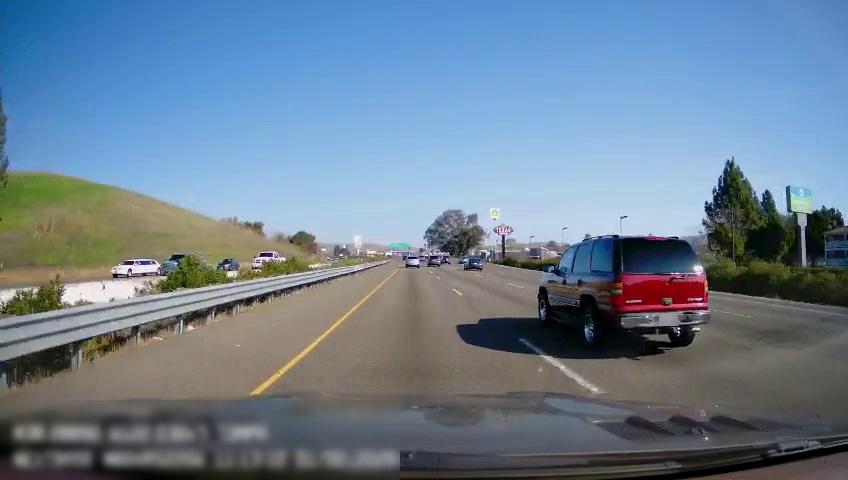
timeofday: Day
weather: Sunny
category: Drivable Space
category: Drivable Space
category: Vehicles | Car
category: Vehicles | Truck
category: Vehicles | Car
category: Vehicles | Car
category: Vehicles | Car
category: Vehicles | Car
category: Vehicles | SUV
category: Vehicles | SUV
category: Vehicles | SUV
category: Lanes | Alternate Lane
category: Lanes | Current Lane
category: Lanes | Current Lane
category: Lanes | Alternate Lane